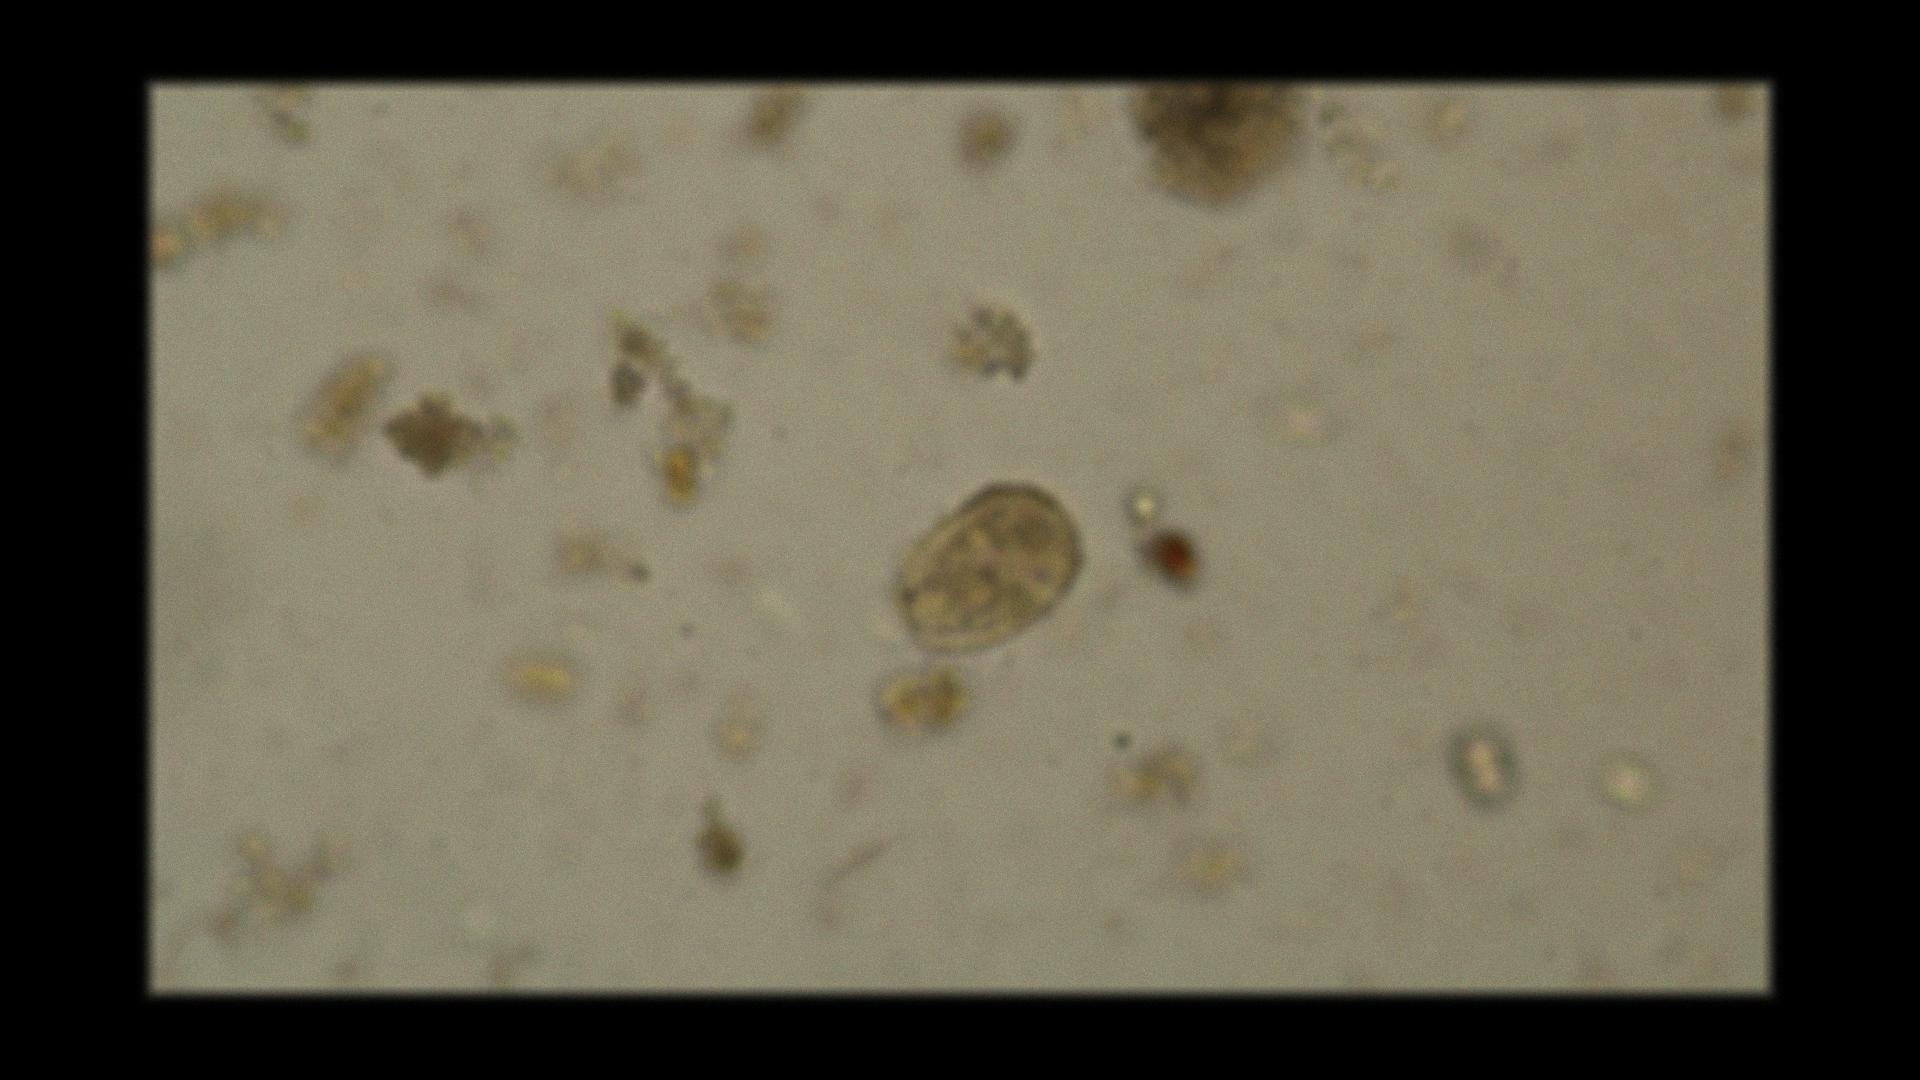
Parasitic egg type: Ascaris lumbricoides